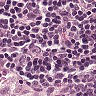
Metastatic tissue present: no